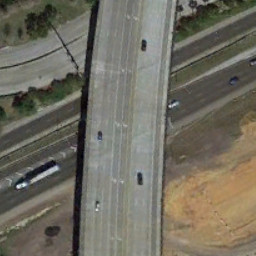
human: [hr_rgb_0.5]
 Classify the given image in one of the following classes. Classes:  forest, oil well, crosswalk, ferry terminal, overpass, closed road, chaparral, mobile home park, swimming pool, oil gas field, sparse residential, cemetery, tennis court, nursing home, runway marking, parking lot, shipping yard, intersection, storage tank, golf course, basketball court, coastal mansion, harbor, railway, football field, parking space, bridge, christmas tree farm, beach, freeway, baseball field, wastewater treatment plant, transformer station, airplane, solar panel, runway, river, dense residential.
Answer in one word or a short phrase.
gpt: overpass